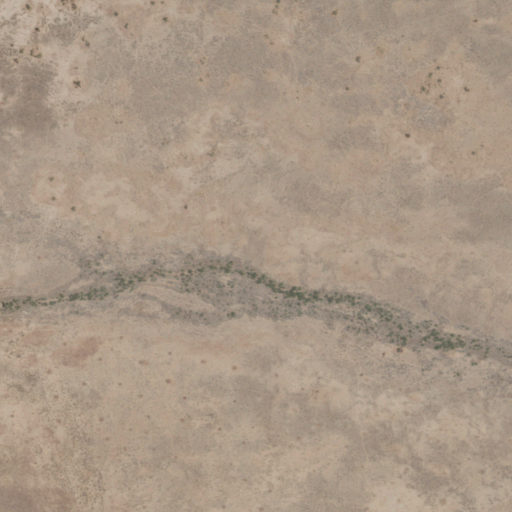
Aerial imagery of valley in New Mexico named Bisbee Draw containing grassland, shrub, and open development